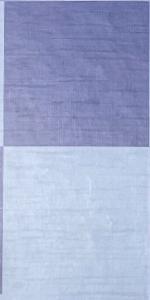
Label: Empty